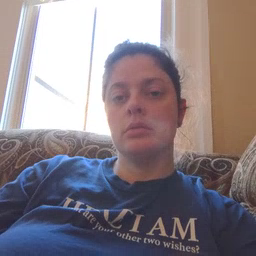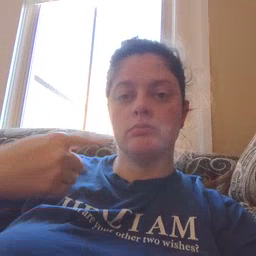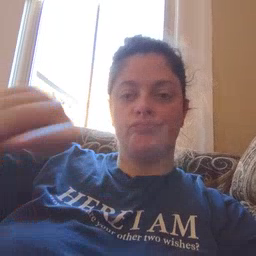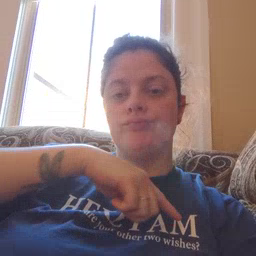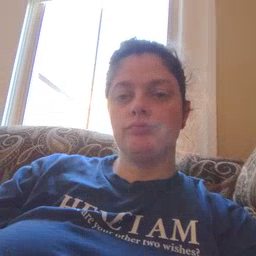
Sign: weus